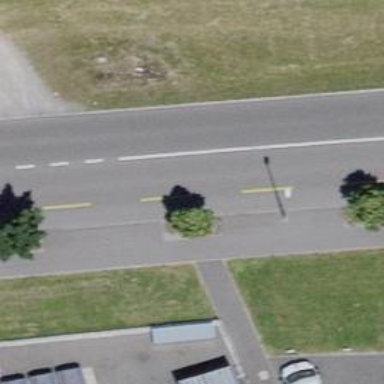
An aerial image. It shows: Asphalt sidewalk.